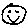
Label: smiley face